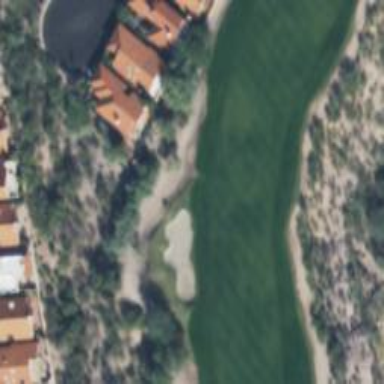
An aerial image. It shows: Golf hole.